五年级 · 算术
一联欢 6 名同学搬花布置场地,搬了不到 60 盆花,每人搬的盆数相同,这些花可能有 ( )盆。
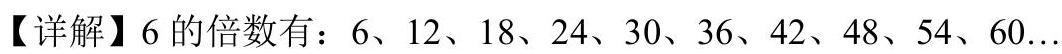
答案: 解54
【分析】要写出 6 的倍数, 直接用这个数乘从 1 开始的自然数, 然后在这些倍数里找到 60 以内最大的一个数, 即是这些同学搬的花盆数。

60 以内最大的 6 的倍数是 54 ; 所以这些花可能有 54 盆。

【点睛】此题的解题关键是掌握求一个数的倍数的方法, 灵活运用解决问题。